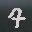
Label: 9